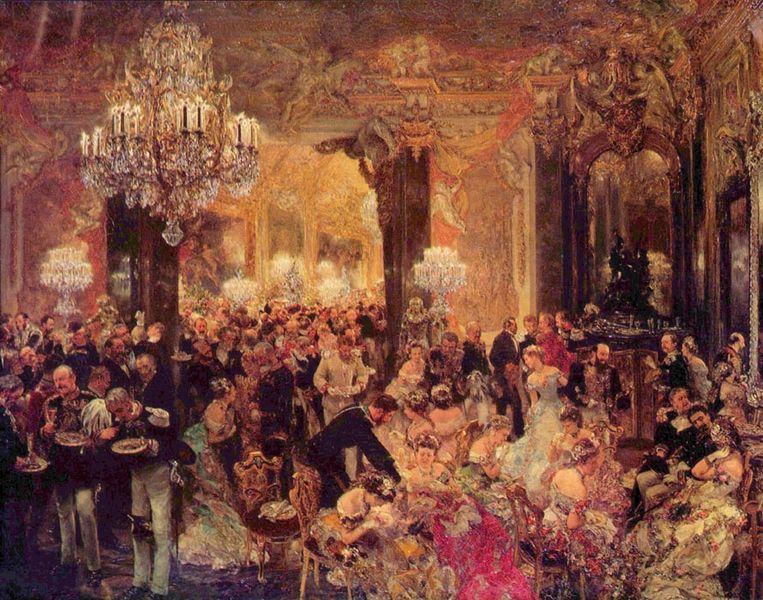
Titel: Das Ballsouper
Künstler: Adolph Menzel
Standort: Berlin
Institution: Alte Nationalgalerie
Schlagwörter: blau, dunkel, gemälde, mann, schatten, weiß, frauen, gelb, grün, impressionismus, menschen, sitzen, abend, braun, cafe, damen, dunkelbraun, elegant, frau, glas, hell, kleid, kleider, lampen, licht, lichter, männer, orange, pfeiler, raum, schwarz, stuhl, stühle, säulen, tisch, tische, türkis, ölbild, rot, ball, fest, gesellschaft, herren, leute, malerei, menge, ornament, party, tanz, versammlung, anzug, feier, feiern, kellner, trinken, barock, diener, kleidung, silber, stehen, teller, innenraum, spiegel, öl, spiegelung, boden, gold, interieur, reich, sessel, sitzend, stehend, adel, decke, rokoko, rosa, vornehm, engel, adelige, relief, röcke, hosen, violett, hof, saal, figuren, rauschen, soldaten, diner, essen, gäste, hotel, duktus, salon, tapete, vorhänge, weiber, club, ornamente, kerzen, kronleuchter, leuchter, lüster, stuck, menzel, stimmung, abendkleider, eng, vergoldet, uniform, uniformen, getümmel, epauletten, speisen, mahl, mahlzeit, kapitelle, soiree, kerzenleuchter, bankett, skulpturen, vorhange, kristall, fresken, empfang, garderobe, leuchtend, golden, livree, prunk, gespräche, kandelaber, offiziere, ballkleid, paare, hosenbeine, deckenmalerei, foyer, festsaal, ballsaal, luster, pompös, voll, prunkvoll, fete, abendgesellschaft, spiegelsaal, habsburg, freier, kristalllüster, goldener saal, überladen, ballkleider, dekolletés, mennzel, wiener kongess, kristallleuchter, oberen 10000, soriee